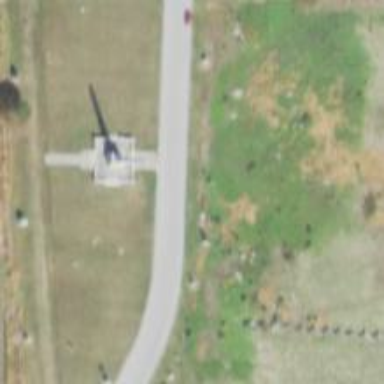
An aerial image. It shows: Memorial featuring statue.